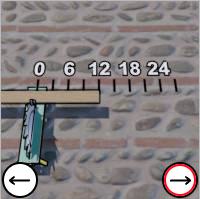
Task: length
Answer: 12
First scale value: 6.0